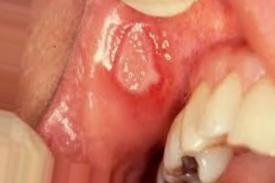
Condition: Mouth Ulcer